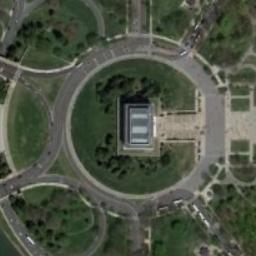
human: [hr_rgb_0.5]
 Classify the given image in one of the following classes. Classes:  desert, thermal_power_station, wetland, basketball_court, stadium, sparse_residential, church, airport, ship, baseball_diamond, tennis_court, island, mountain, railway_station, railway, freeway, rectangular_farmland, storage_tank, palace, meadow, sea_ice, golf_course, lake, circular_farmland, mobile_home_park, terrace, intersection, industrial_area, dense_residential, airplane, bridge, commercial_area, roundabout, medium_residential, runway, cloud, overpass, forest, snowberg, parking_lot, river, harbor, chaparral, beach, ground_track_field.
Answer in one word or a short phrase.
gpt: roundabout